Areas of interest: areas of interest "Dehui Plaza"
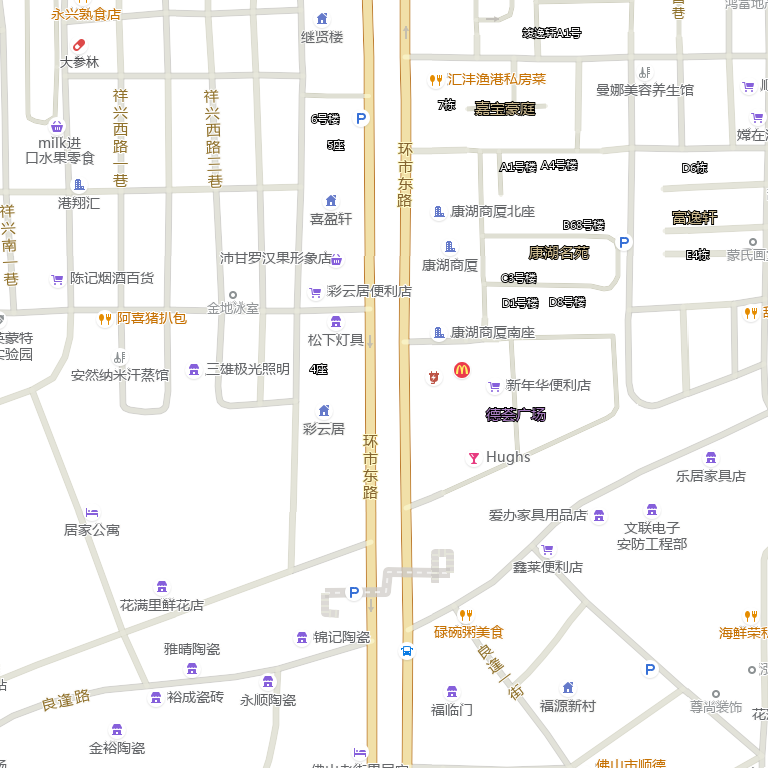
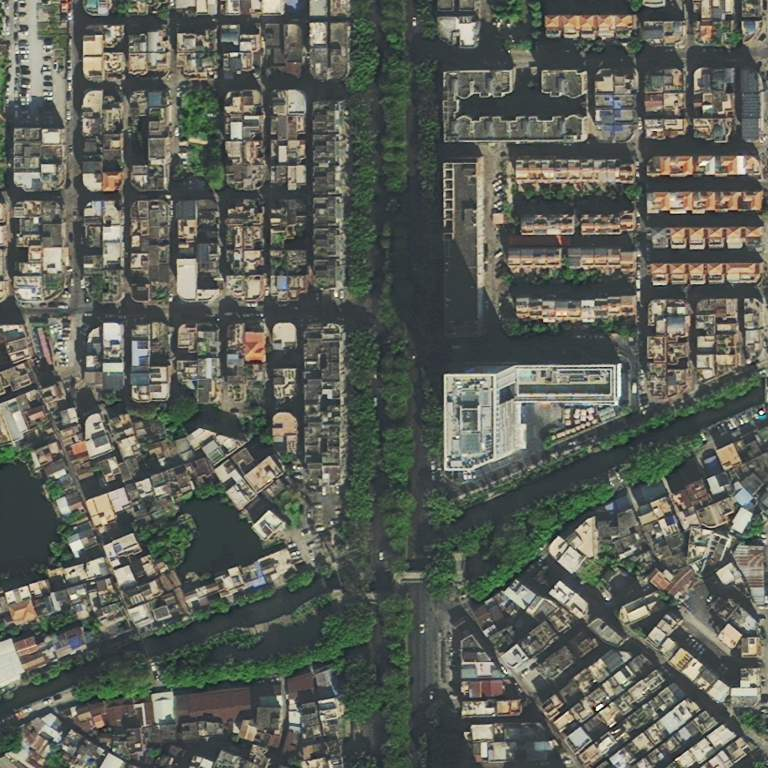